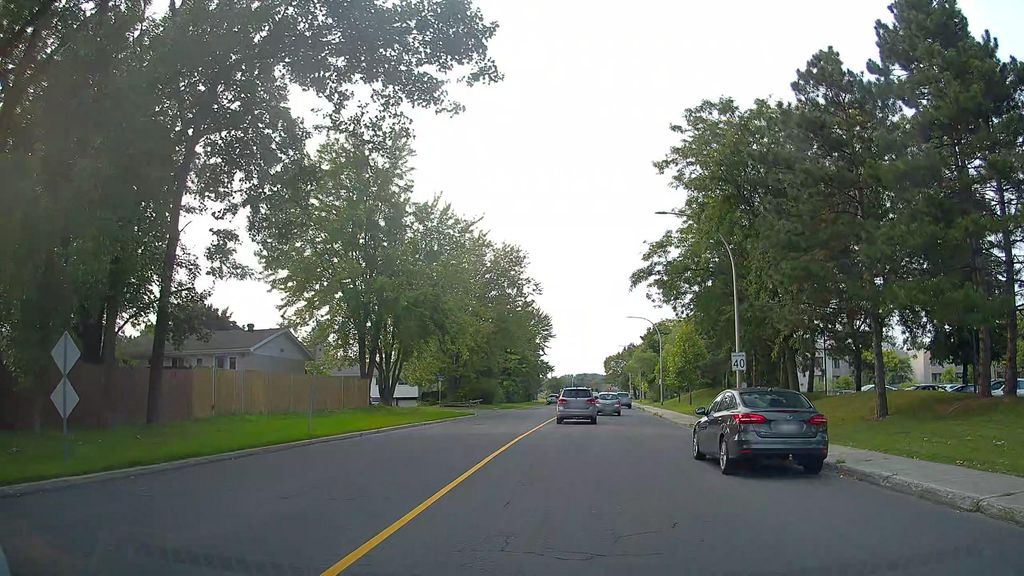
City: montreal